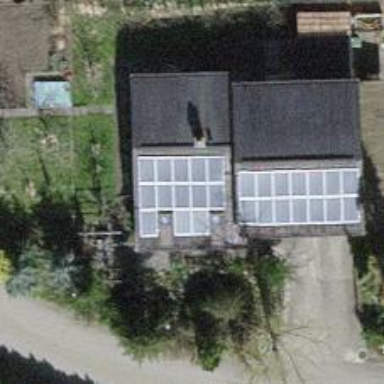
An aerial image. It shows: Solar power generator using photovoltaic method with solar photovoltaic panel types.